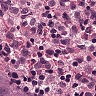
Metastatic tissue present: yes